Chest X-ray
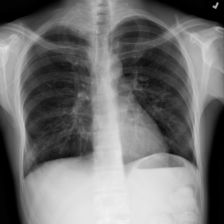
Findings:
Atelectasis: negative
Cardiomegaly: negative
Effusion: negative
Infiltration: negative
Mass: negative
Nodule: negative
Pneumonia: negative
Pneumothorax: negative
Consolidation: negative
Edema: negative
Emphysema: negative
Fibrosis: negative
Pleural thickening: negative
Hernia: negative